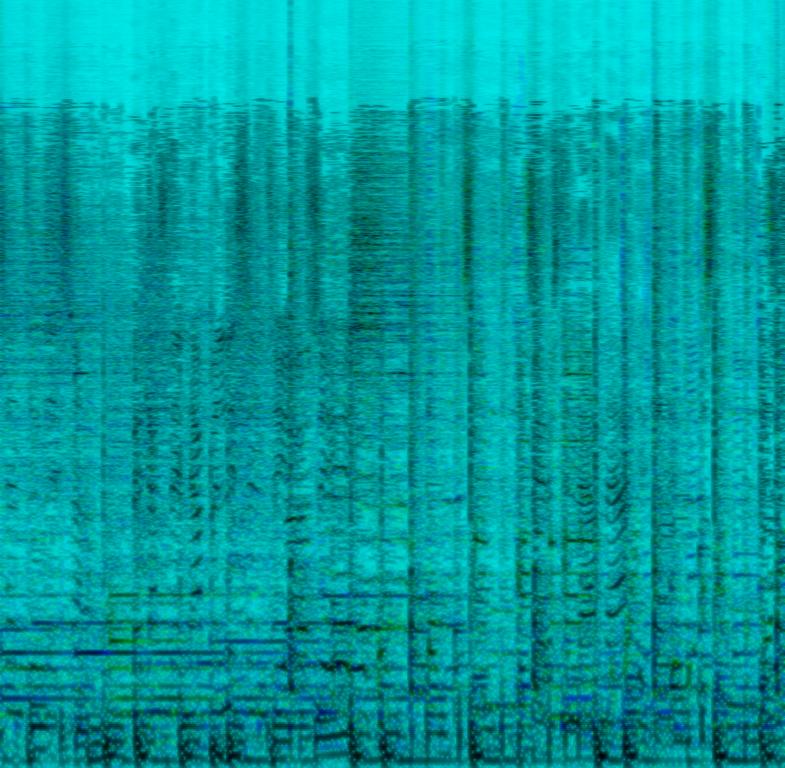
This song contains acoustic drums with a fat kick drum and a funky bassline. The acoustic guitar is strumming chords in the background being panned to the left side of the speaker while a e-guitar panned to the right side of the speaker is playing the lead melody strumming chords with a wah-wah pedal. A male backing voice is singing the same melody in a loop. The male lead voice is singing over the backing vocals. This song may be playing on a road trip.